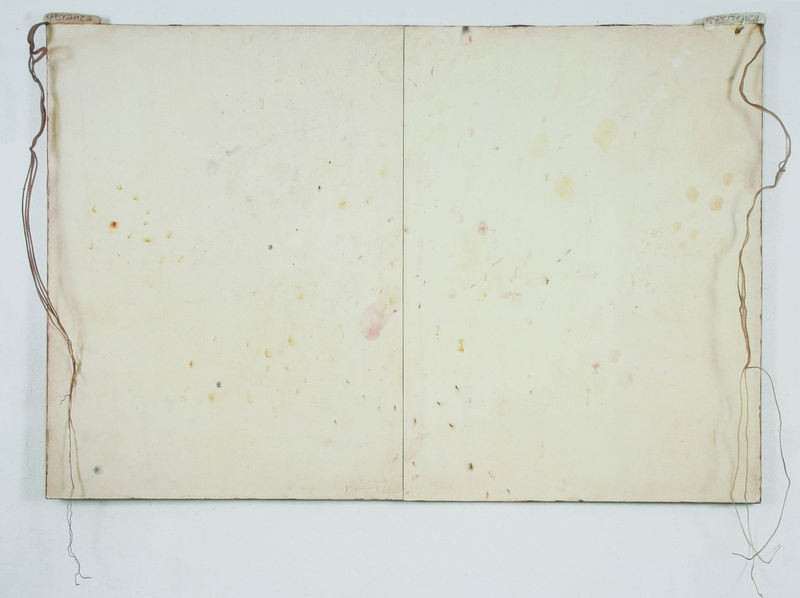
Titel: speranza et esperienza
Künstler: Gerhard Hoehme
Standort: Düsseldorf
Institution: Gerhard und Magarete Hoehme-Stiftung
Schlagwörter: blau, blätter, gemälde, weiß, gelb, grün, braun, geschwungen, grau, hell, orange, schwarz, zeichnung, rot, beige, band, bild, schnur, schnüre, blatt, rosa, rund, farbig, schrift, papier, zwei, abstrakt, fläche, leer, leere, linien, gerade, faden, plastik, platte, assemblage, collage, foto, fotografie, punkte, buch, links, minimalismus, linie, kabel, radierung, seite, strich, bast, fleck, liniar, flecken, seiten, schnurr, plan, fäden, skizzenbuch, bänder, buchseiten, objekt, gezeichnet, draht, installation, drähte, farbflecken, minimal, geteilt, schnürre, skizzenblatt, ready made, recht, herold, farbkleckse, klebeband, leere seite, leere seiten, lini, minimalism, reddy-made, wandinstallation